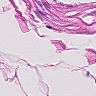
Metastatic tissue present: no